Question: I am working on the Matlab simulink block: Mean (variable frequency). The block is shown at <URL>
The first step of this algorithm is integrating the input signal. However, when the input signal is a constant, the integrator will accumulate until it overflows. Does anyone know how to solve this problem in such block.
I also attach the diagram of this block below:

Later, I will change it to discrete-time model and implement such algorithm in my DSP. If you have any suggestion, I am a good listener.
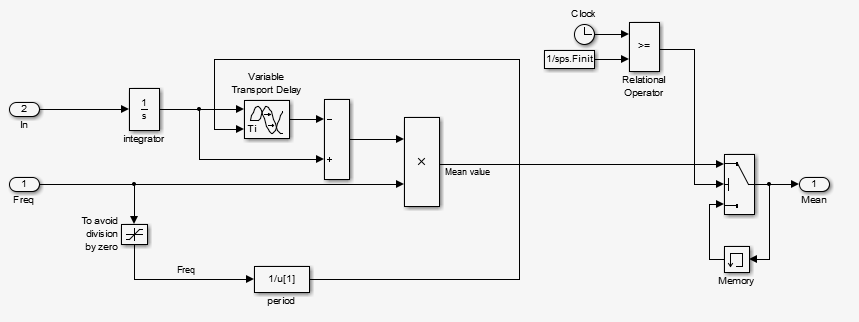
Answer: The function you are implementing is
'''
y(t) = Integrate_{x=0->t} u(x) dx - Integrate_{y=0->t-T} u(y) dy (1)
'''
where 'T' is the transport delay. This can be reordered by substituting 'z = y + T' and due to the linearity of the integral to
'''
y(t) = Integrate_{x=0->t} u(x) dx - Integrate_{z=T->t} u(z - T) dz
= Integrate_{x=0->t} [ u(x) - u(x - T) ] dx + C (2)
'''
where
'''
C = Integrate_{z=0->T} u(z) dz
'''
is a finite constant that depends on the initial conditions and can be assumed to be 0 if your signal 'u' is zero for the initial time 't = 0 ... T'.
If we look at an input signal with DC-offset such as
'''
u(t) = DC + sin(w*t)
'''
then implementation '(1)' will first integrate and then subtract, which will saturate or lead to a loss of precision as you have noted. But '(2)' will first subtract and thus remove any DC
'''
u(x) - u(x - T) = DC - DC + sin(w*t) - sin(w*t - w*T)
= 0 sin(w*t) - sin(w*t - w*T)
'''
and then integrate, without risking saturation. Thus I recommend to change the implementation as follows:

Alternatively you could change the ideal integrator '1/s' to a low-pass filter with finite gain at DC, e.g. '1/(1+s)' although this (as well as the anti-windup controller suggested by @thewaywewalk) will distort your signal compared to the ideal behaviour.
':-/'